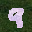
Label: 9